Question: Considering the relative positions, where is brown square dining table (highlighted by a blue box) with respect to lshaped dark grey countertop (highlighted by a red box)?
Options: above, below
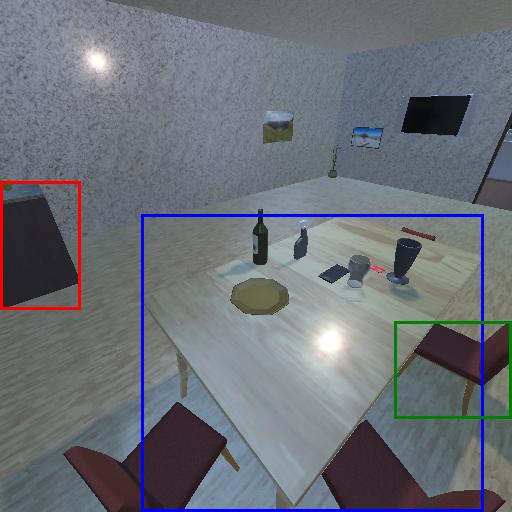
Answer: above